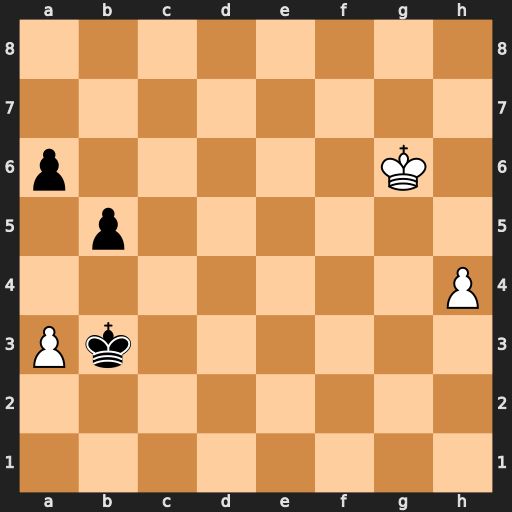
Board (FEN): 8/8/p5K1/1p6/7P/Pk6/8/8
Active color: w
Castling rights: -
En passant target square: -
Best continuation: h5 Kxa3 h6 b4 h7 b3 h8=Q